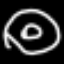
Label: donut